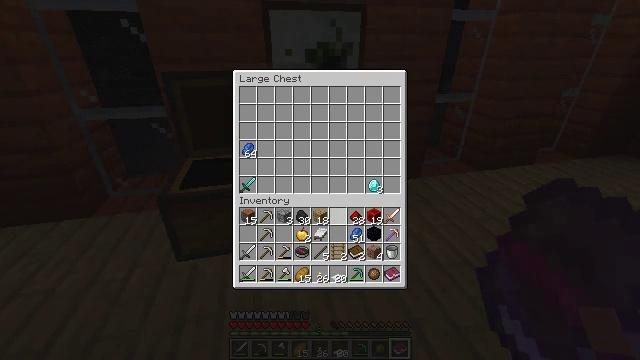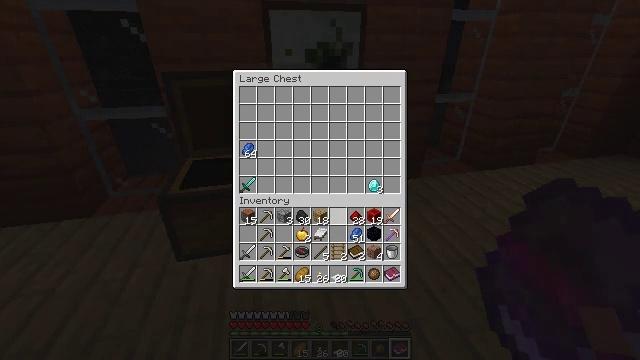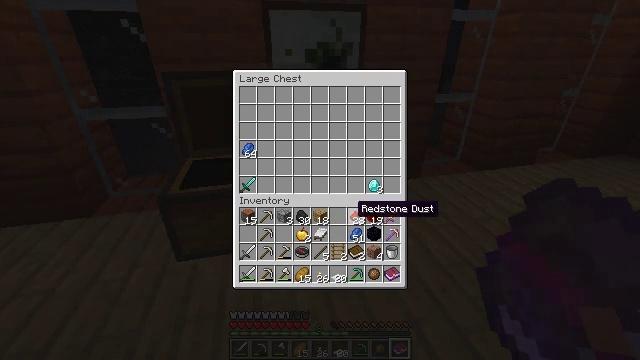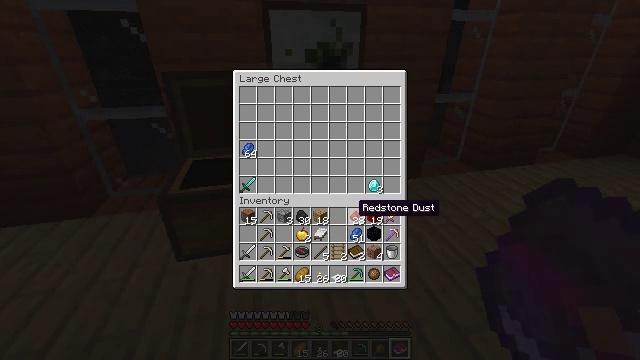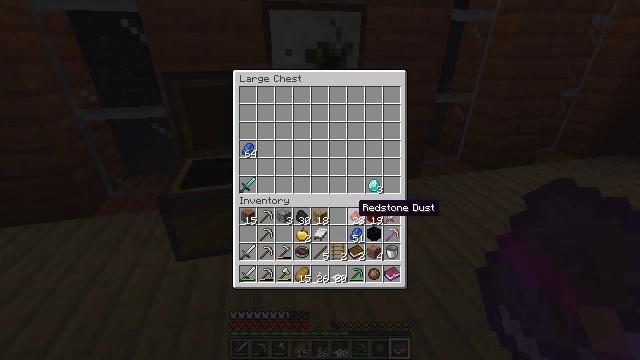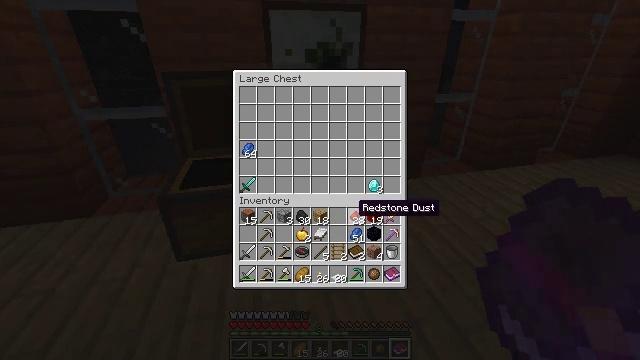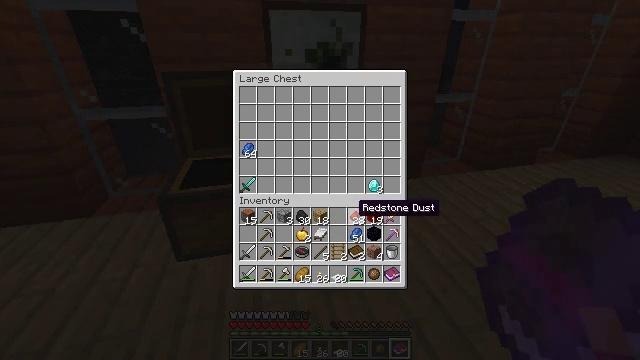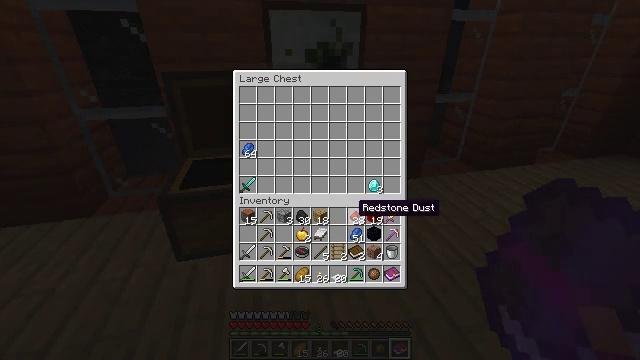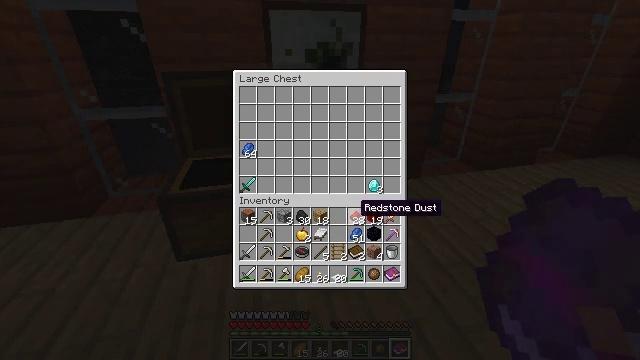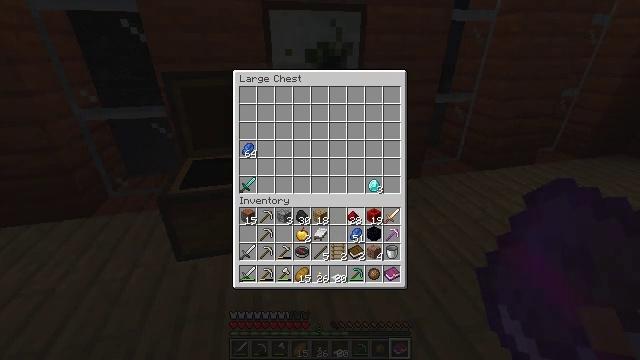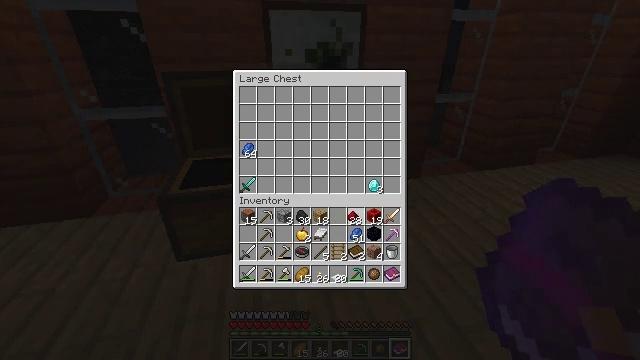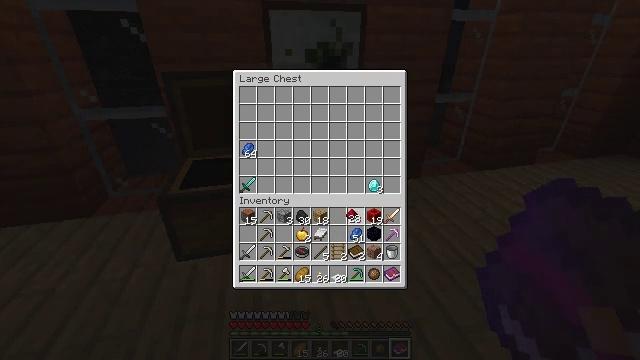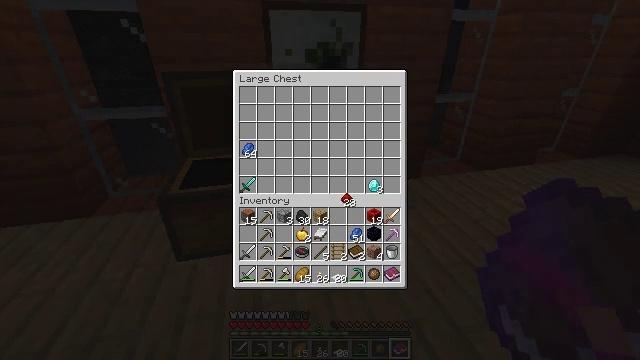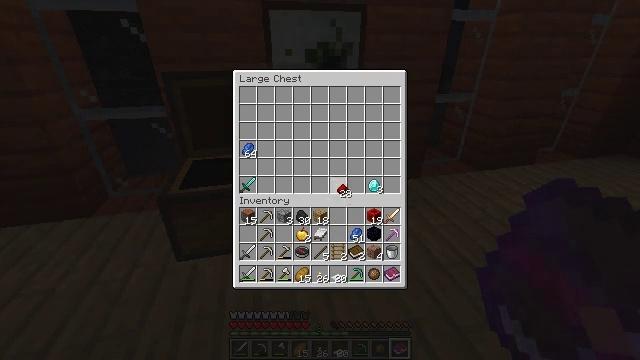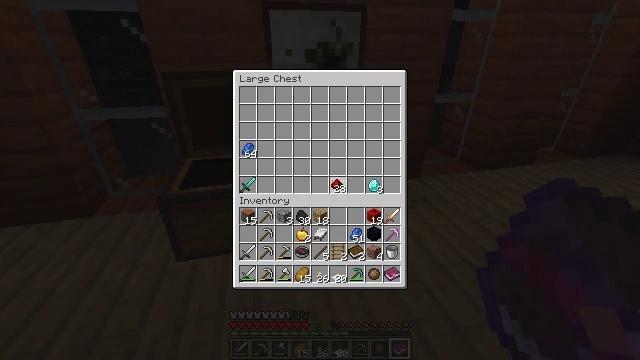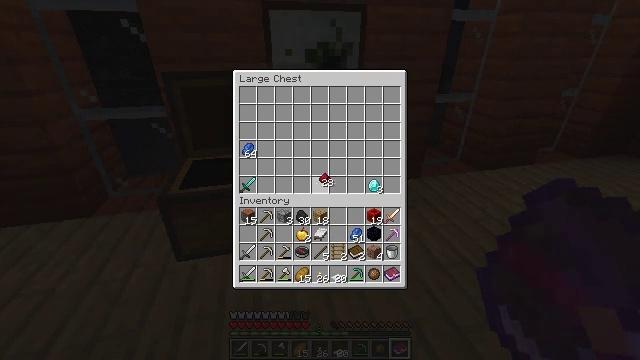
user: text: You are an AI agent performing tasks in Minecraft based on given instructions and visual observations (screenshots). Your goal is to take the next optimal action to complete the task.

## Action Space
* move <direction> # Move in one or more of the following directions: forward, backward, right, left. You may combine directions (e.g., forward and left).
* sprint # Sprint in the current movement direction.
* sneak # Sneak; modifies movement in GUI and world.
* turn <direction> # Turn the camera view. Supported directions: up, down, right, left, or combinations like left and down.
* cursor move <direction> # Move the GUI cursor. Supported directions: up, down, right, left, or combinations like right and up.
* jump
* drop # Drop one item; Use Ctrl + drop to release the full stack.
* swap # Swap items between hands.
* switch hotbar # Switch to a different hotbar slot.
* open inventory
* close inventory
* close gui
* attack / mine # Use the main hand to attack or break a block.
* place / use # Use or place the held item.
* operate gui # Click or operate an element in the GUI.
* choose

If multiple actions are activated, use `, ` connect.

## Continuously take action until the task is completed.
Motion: motion action
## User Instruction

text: Take paper and leather to craft a book.
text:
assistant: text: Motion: no_op
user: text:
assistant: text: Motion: no_op
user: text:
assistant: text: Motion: no_op
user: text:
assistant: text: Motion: no_op
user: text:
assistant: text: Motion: no_op
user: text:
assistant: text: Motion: no_op
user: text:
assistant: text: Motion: no_op
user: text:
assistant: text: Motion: no_op
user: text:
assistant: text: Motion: attack / mine
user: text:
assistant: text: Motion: attack / mine
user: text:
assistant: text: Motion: attack / mine
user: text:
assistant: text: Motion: turn up
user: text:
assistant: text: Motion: turn up
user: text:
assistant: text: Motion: no_op
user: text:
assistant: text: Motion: turn left
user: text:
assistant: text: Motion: turn left and up
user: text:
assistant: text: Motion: turn left
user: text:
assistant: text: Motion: no_op
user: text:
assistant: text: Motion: turn left and up
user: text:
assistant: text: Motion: no_op
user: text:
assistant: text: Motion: no_op
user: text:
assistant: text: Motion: no_op
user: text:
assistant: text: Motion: no_op
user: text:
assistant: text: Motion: no_op
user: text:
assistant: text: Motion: no_op
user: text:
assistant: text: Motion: no_op
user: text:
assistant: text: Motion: no_op
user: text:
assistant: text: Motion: no_op
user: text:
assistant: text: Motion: attack / mine
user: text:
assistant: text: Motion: attack / mine